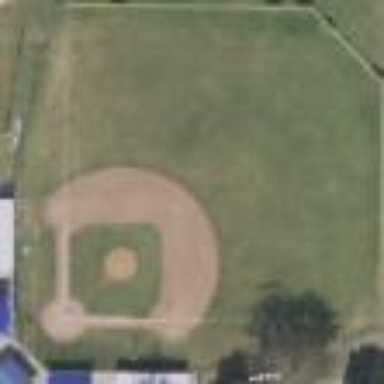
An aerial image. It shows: Baseball pitch for leisure land.